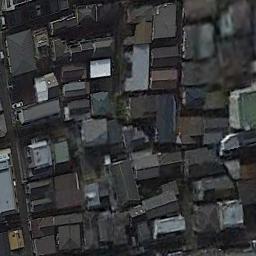
Label: residential